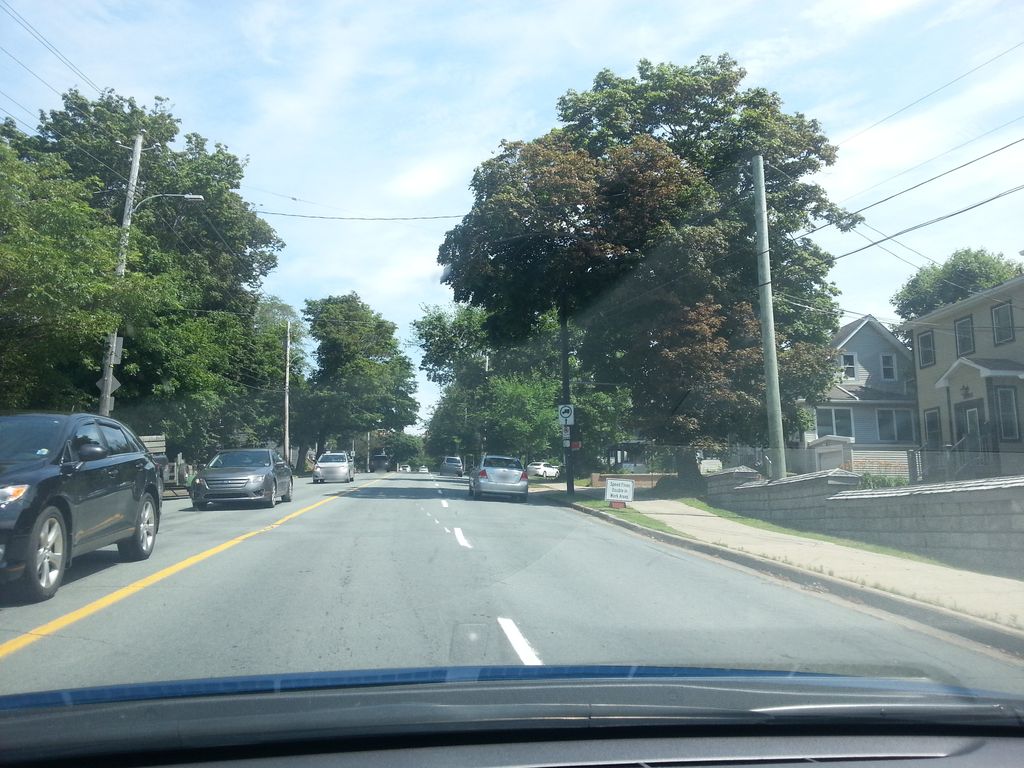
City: halifax